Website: bh-photo
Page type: address-validator
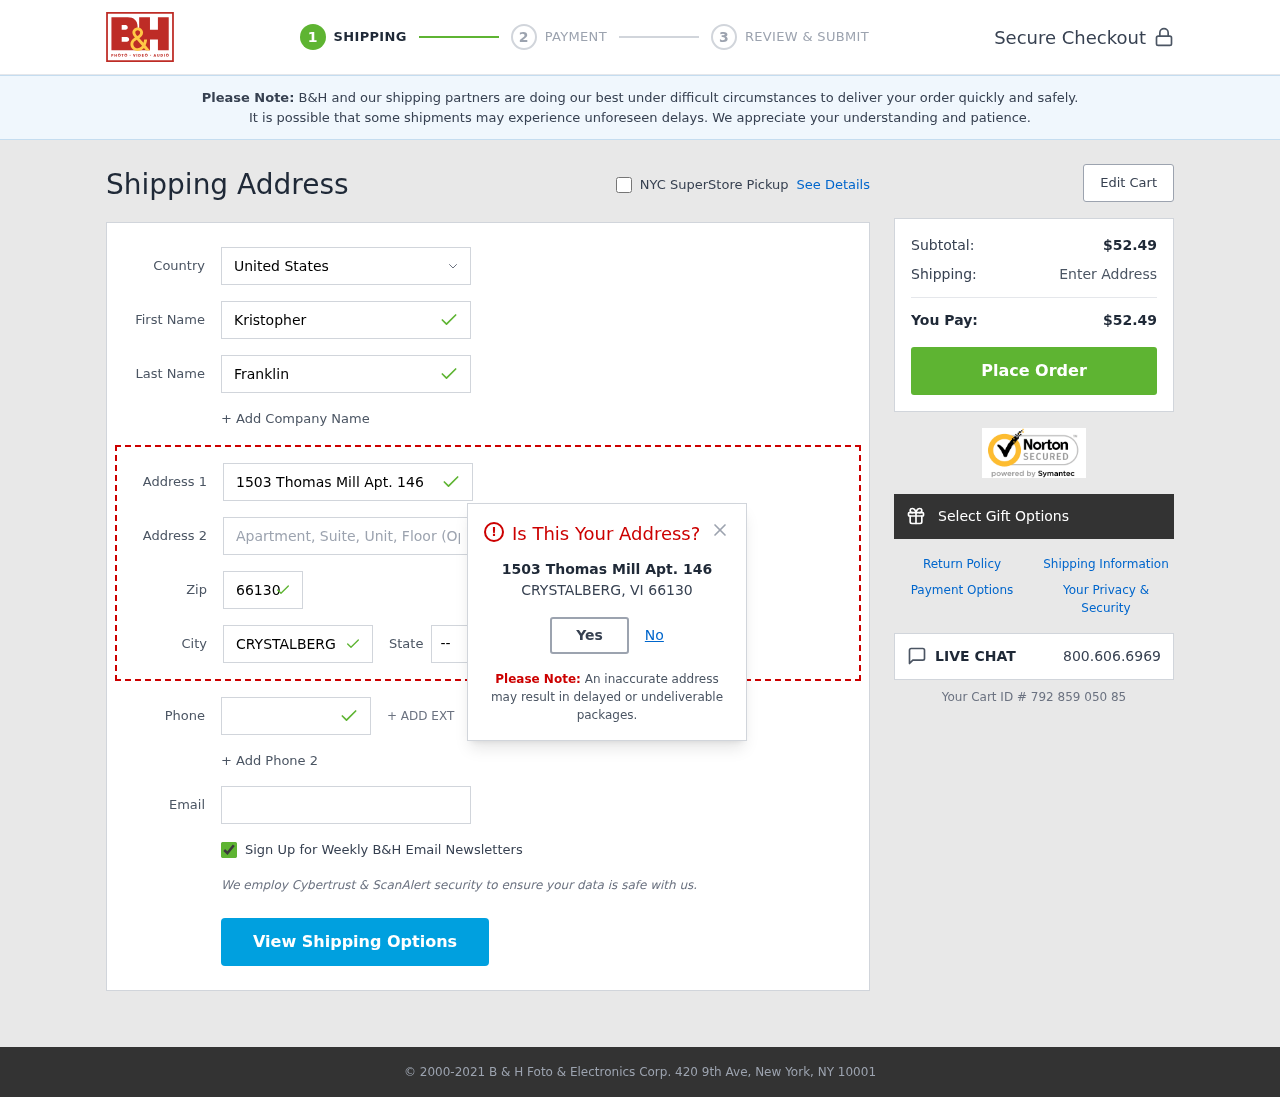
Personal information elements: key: PII_CITY
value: Crystalberg
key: PII_COUNTRY
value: United States
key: PII_EMAIL
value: kristopher_franklin@hotmail.com
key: PII_FIRSTNAME
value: Kristopher
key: PII_LASTNAME
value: Franklin
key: PII_PHONE
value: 4808817190
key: PII_POSTCODE
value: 66130
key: PII_STATE_ABBR
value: VI
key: PII_STREET
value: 1503 Thomas Mill Apt. 146
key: PII_CITY_MODAL
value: CRYSTALBERG
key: PII_STATE
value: VI
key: PII_POSTCODE_FULL
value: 66130
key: PII_POSTCODE_NUMERIC
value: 66130
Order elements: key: ORDER_SUBTOTAL
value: $52.49
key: ORDER_TOTAL
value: $52.49
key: ORDER_ID
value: Your Cart ID # 792 859 050 85